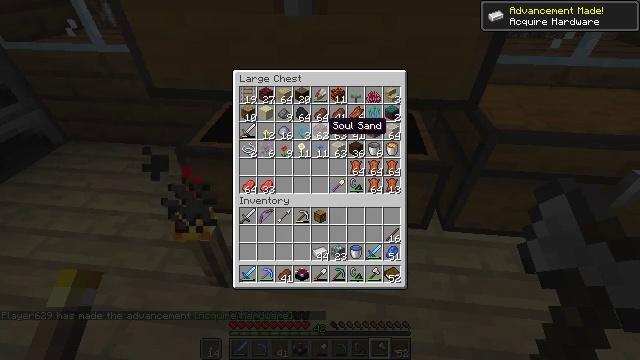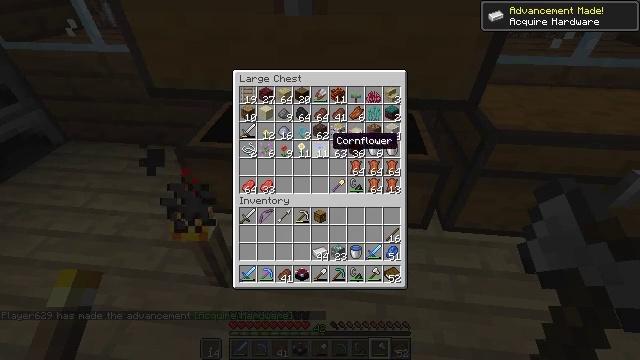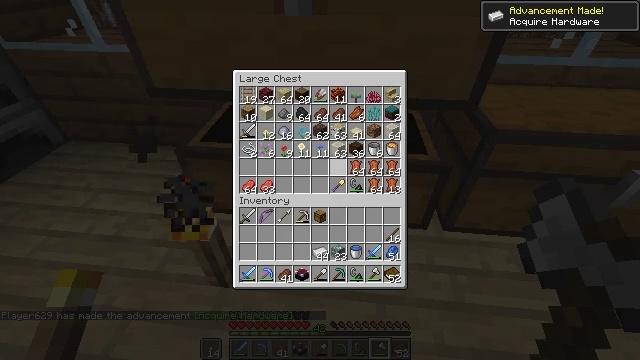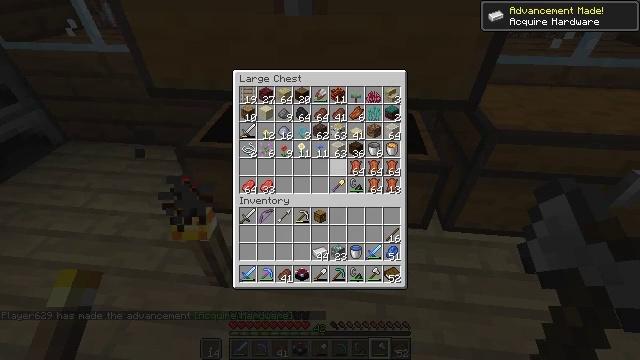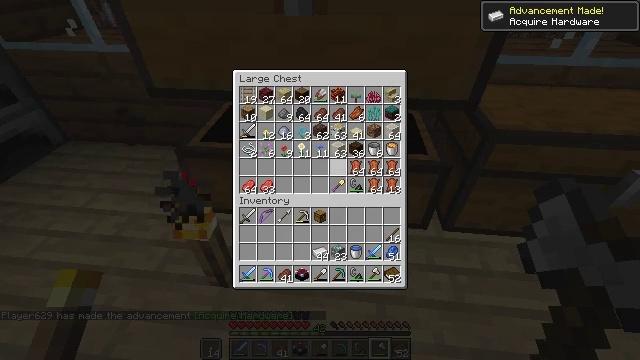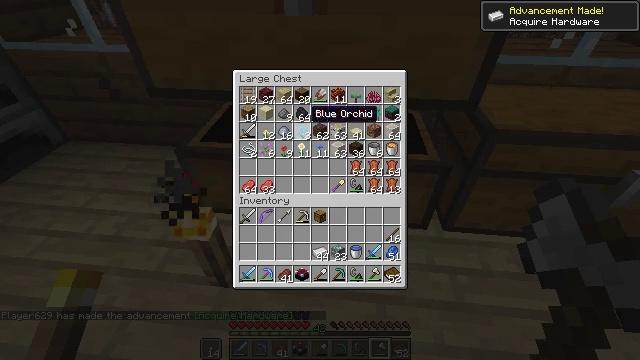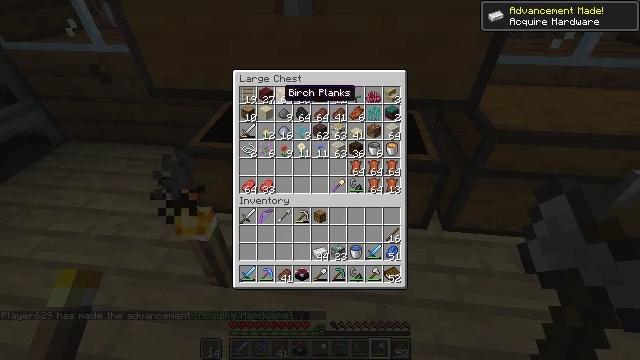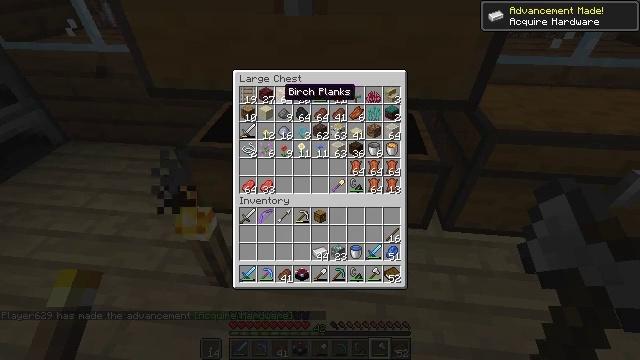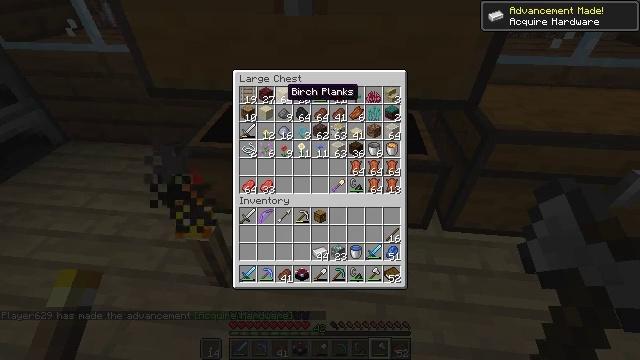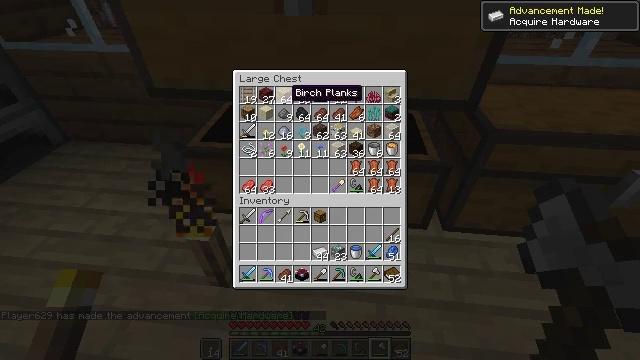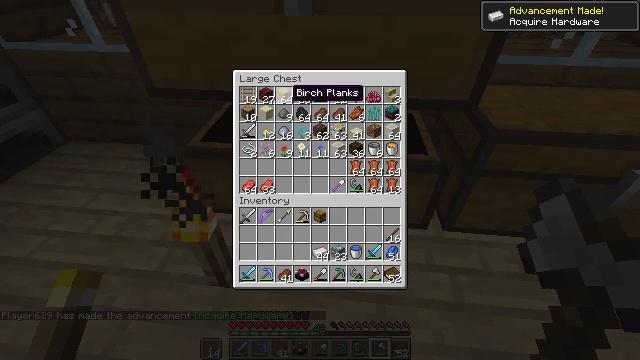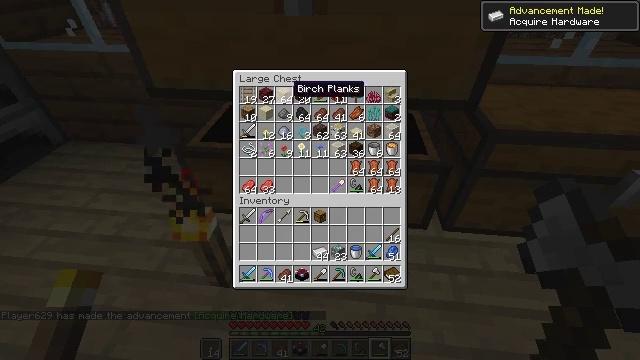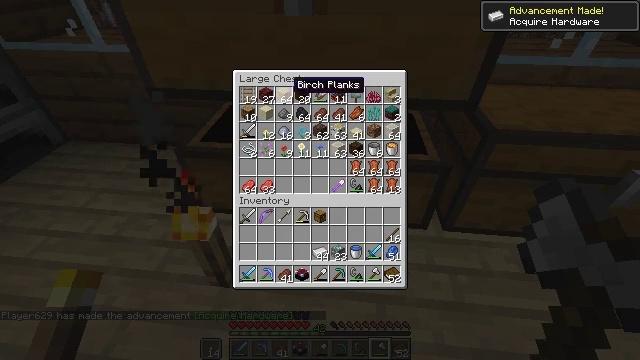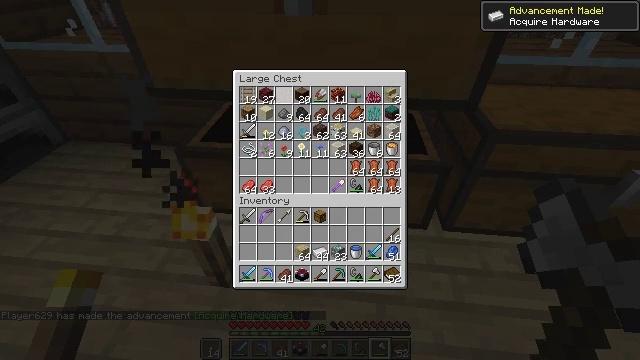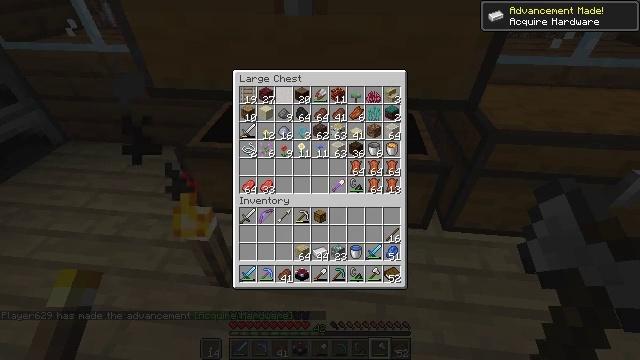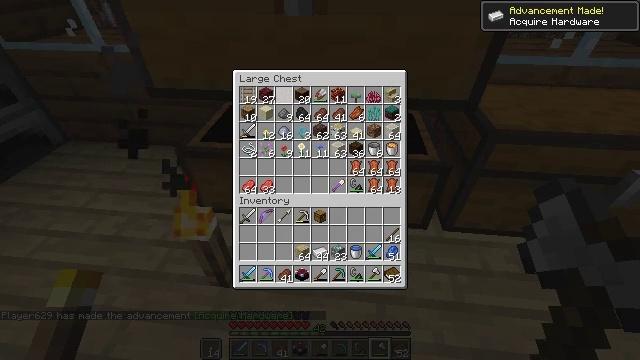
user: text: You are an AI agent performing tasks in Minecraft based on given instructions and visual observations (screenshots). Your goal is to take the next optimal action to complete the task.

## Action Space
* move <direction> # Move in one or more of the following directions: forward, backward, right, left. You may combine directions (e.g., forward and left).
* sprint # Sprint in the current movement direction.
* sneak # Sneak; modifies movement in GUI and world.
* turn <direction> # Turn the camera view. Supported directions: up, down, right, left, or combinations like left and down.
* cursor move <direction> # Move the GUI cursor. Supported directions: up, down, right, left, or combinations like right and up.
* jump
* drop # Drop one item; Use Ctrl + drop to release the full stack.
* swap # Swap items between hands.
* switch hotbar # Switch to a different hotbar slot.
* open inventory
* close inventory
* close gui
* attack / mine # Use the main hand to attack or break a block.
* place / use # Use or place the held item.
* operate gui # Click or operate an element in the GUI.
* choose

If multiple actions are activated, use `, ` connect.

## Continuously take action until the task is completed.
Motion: motion action
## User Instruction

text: Make birch planks from birch logs.
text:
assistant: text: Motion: turn down
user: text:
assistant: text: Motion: turn right and down
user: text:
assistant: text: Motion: no_op
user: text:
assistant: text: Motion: no_op
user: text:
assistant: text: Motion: turn left and up
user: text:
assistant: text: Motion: turn left and up
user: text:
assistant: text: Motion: no_op
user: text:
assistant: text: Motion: sneak
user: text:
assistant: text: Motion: sneak
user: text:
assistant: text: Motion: sneak
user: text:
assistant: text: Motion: sneak
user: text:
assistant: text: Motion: sneak
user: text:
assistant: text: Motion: sneak, attack / mine
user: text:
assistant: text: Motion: sneak, attack / mine
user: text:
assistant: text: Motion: sneak
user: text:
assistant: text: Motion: sneak
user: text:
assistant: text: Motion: sneak
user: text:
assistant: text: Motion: sneak
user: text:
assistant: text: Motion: no_op
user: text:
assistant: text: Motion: no_op
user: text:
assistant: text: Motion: no_op
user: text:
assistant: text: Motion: no_op
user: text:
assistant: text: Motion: no_op
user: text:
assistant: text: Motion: no_op
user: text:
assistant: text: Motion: no_op
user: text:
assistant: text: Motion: no_op
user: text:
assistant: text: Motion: no_op
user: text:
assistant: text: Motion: no_op
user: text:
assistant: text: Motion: no_op
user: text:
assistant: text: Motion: no_op